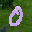
Label: 0